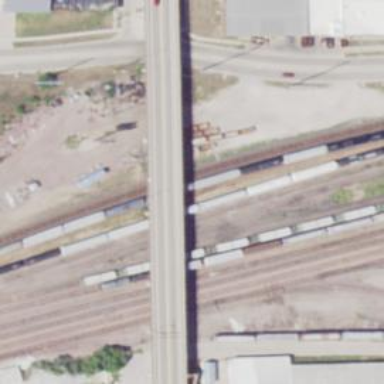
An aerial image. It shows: Abandoned railway.